Field crop: tomato
Growth stage: 2
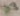
Species: solanum